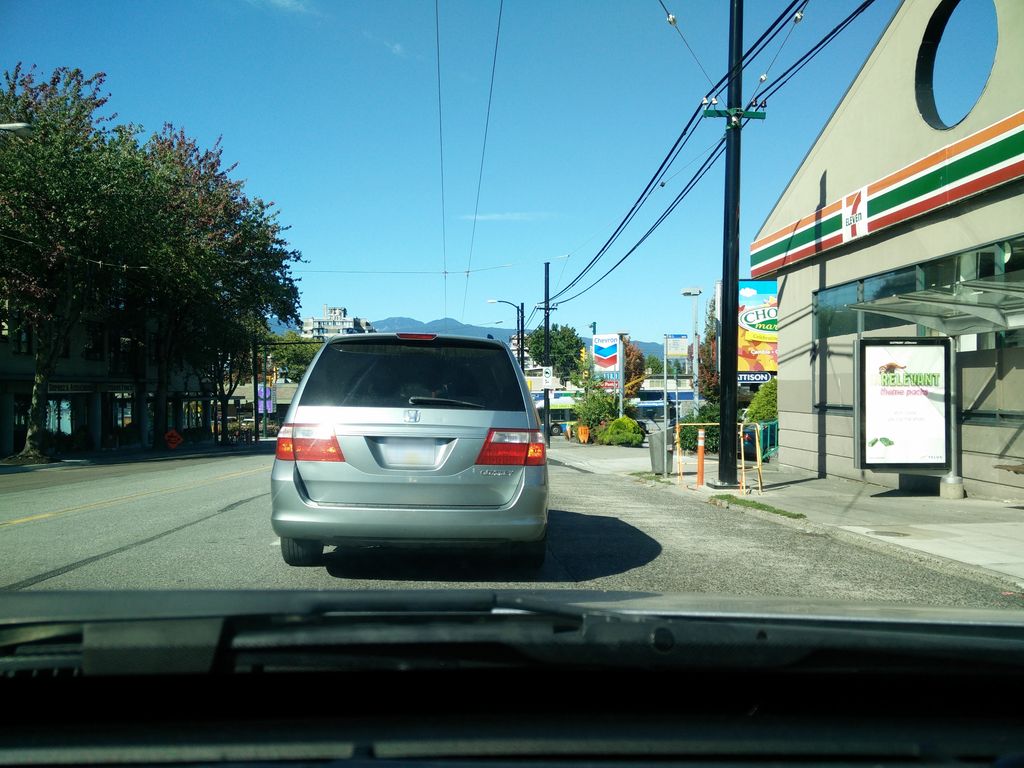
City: vancouver